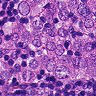
Metastatic tissue present: yes